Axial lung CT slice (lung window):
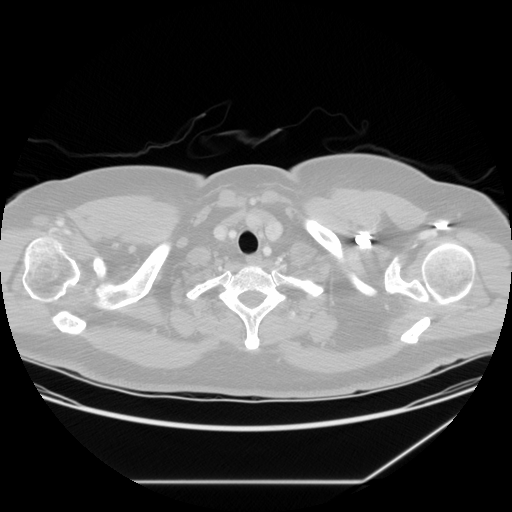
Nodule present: no